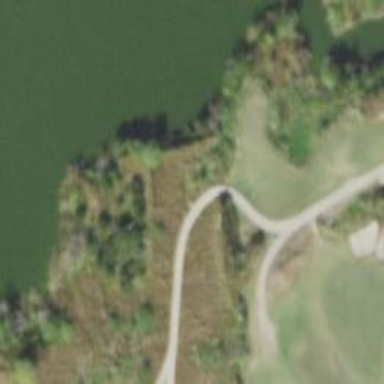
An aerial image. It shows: Pathway for golfing.